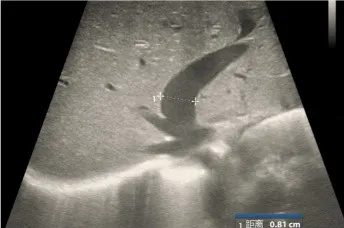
(C)The diameter of the left hepatic vein was dilated (0.8 cm).
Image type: radiology (ultrasound)